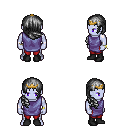
a pixel art fantasy rpg character, male body template, dark elf, purple skin, chain tabard jacket, red pants, gray right-swept hairstyle, gold tiara, bracelets, black shoes, four views (front, back, left, right), 2x2 character sprite sheet, small pixel art, hard edges, no anti-aliasing